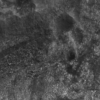
Label: not_dusty